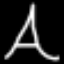
Label: The Eiffel Tower